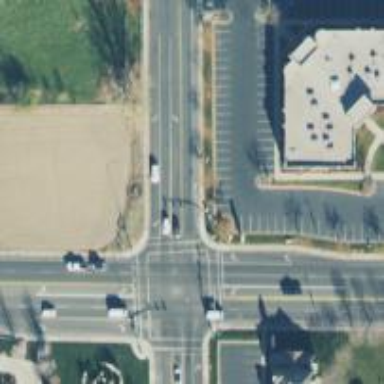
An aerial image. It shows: Pedestrian crossing with zebra markings on the footway.